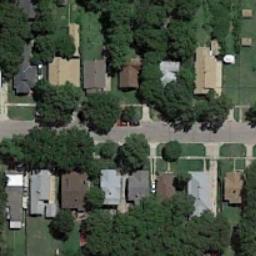
Label: residential